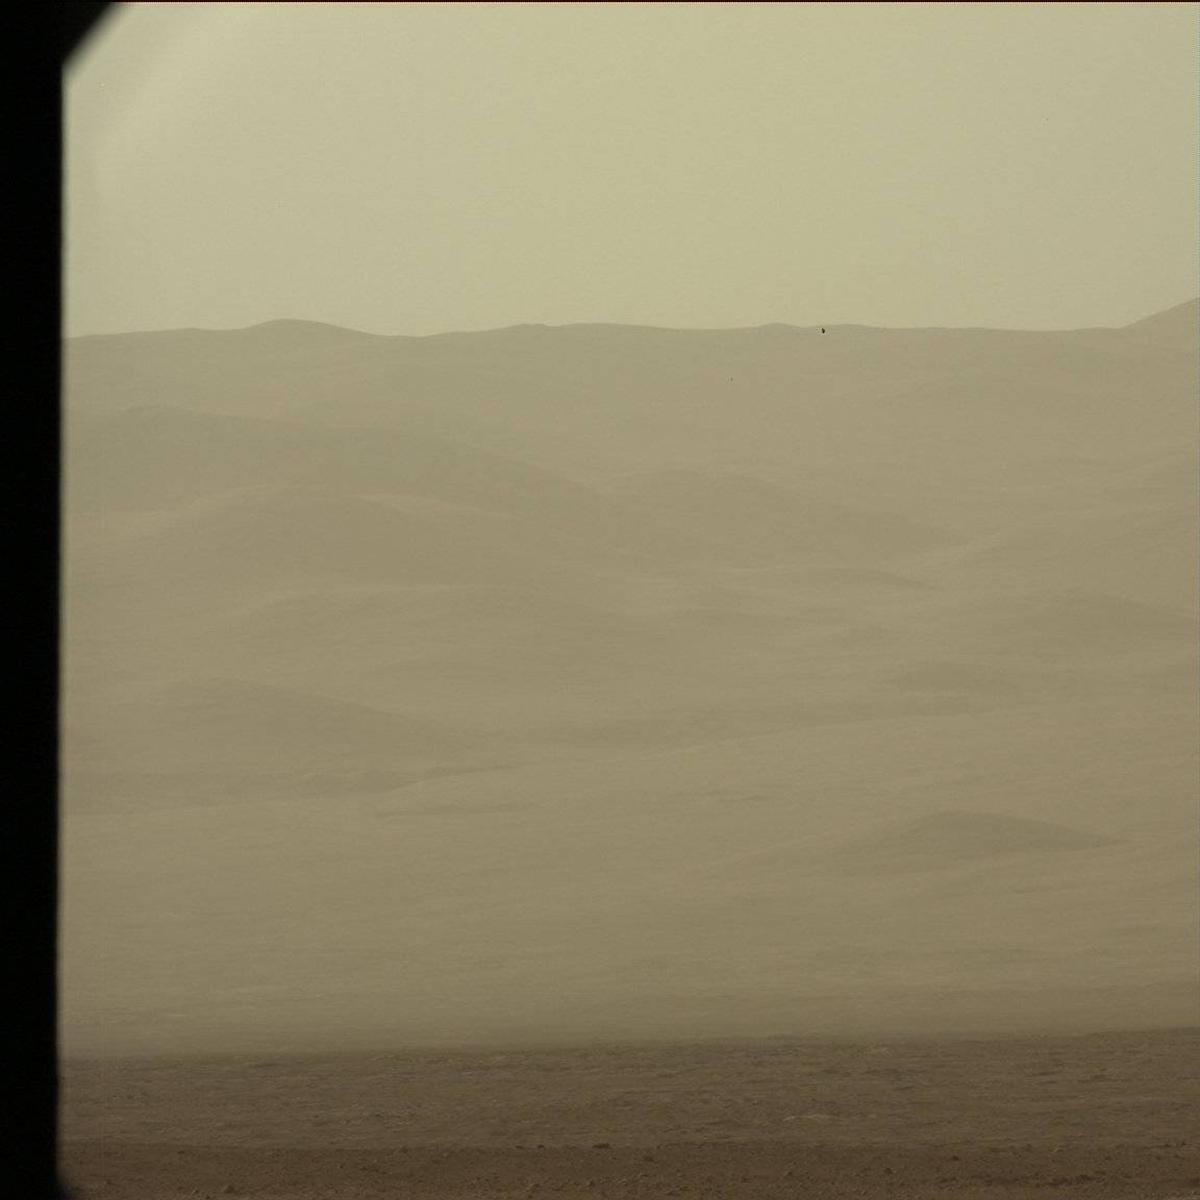
Terrain classes present: Ridge, Sand / Soil, Sky